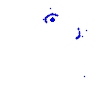
Particle: electron